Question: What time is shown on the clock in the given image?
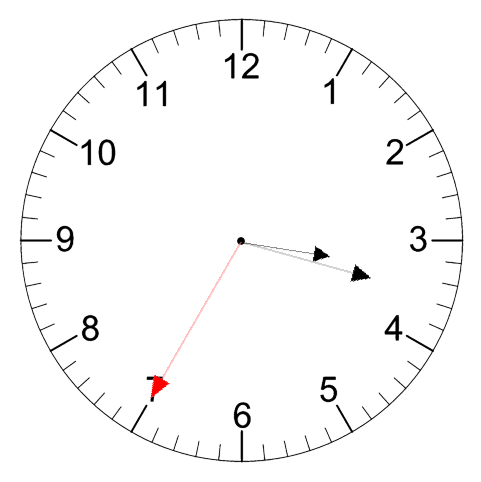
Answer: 03:17:35